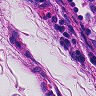
Metastatic tissue present: no